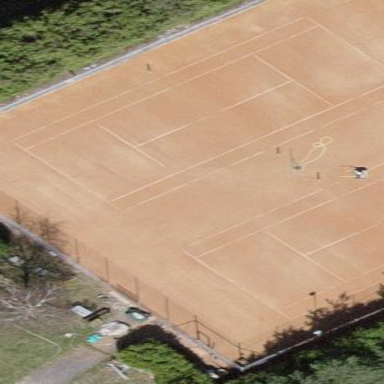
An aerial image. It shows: Tennis court on the leisure land pitch.